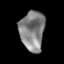
Tissue: lung
Cell type: Others
Senescence score: 0.1478
Nuclear area (px): 956
Mean DAPI intensity: 131.549